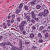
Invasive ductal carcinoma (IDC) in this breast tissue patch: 0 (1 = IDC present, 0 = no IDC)